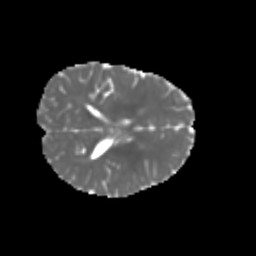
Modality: MD
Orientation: axial
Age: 6
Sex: male
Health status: healthy